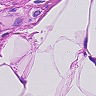
Metastatic tissue present: no